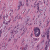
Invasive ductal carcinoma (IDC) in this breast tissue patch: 1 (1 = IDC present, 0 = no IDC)